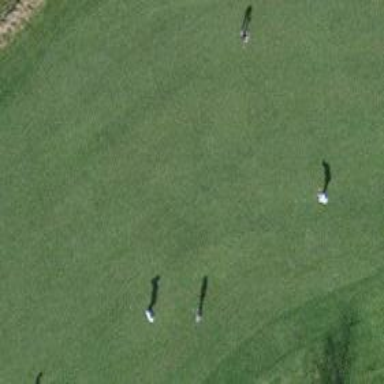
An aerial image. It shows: Golf green.